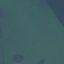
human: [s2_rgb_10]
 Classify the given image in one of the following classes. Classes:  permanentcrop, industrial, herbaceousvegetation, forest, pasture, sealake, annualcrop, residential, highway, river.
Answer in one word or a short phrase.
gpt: SeaLake